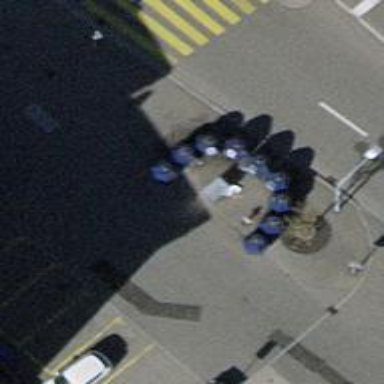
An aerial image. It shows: Recycling container in the area designated for recycling.